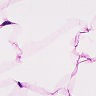
Metastatic tissue present: no